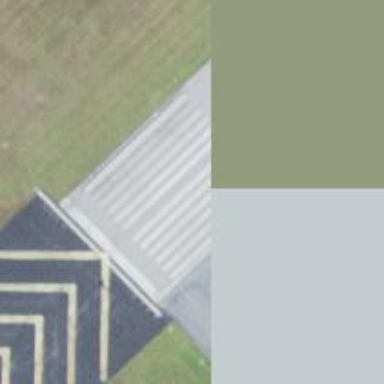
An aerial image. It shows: Asphalt taxiway at the airport.